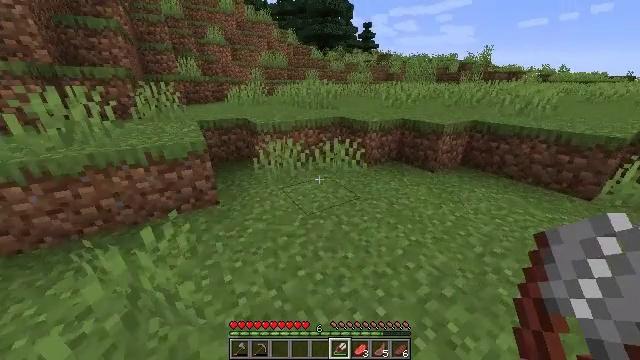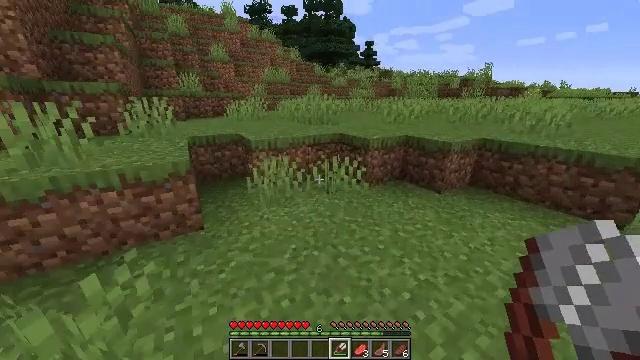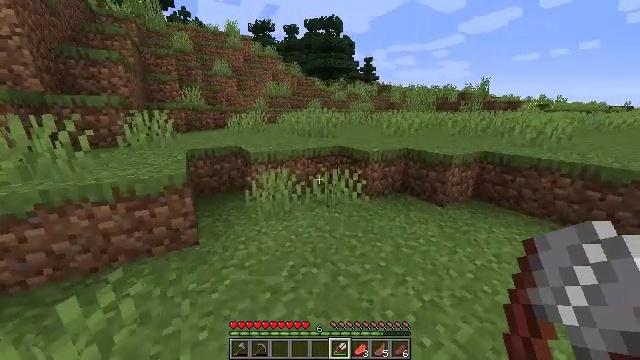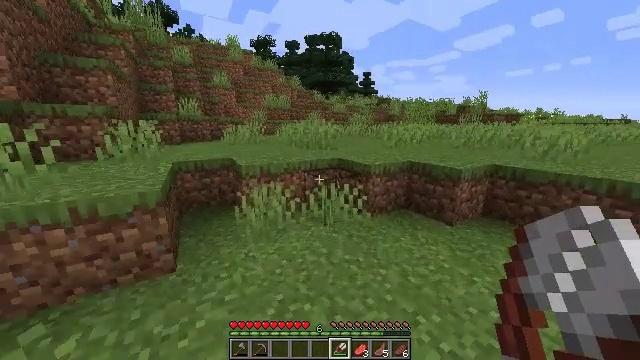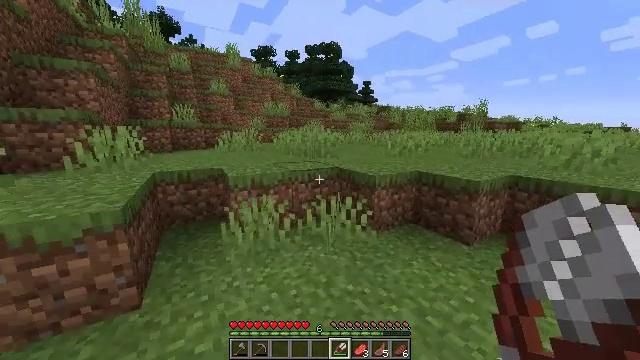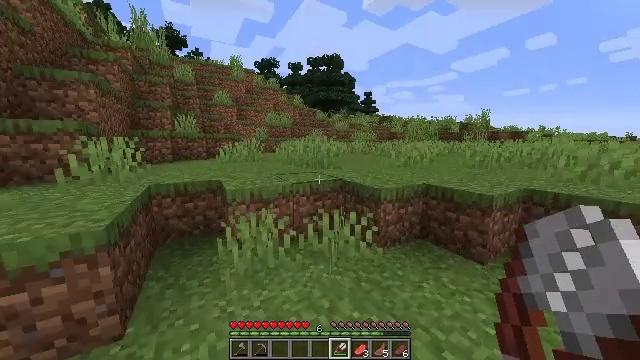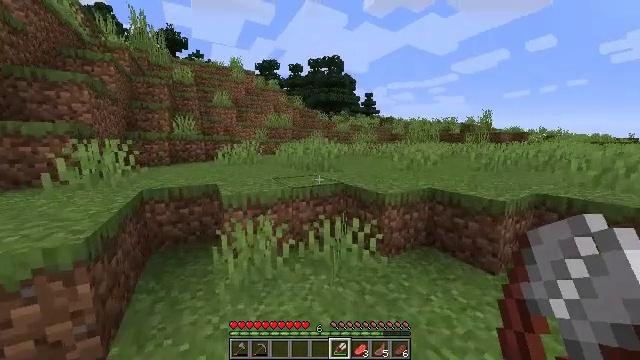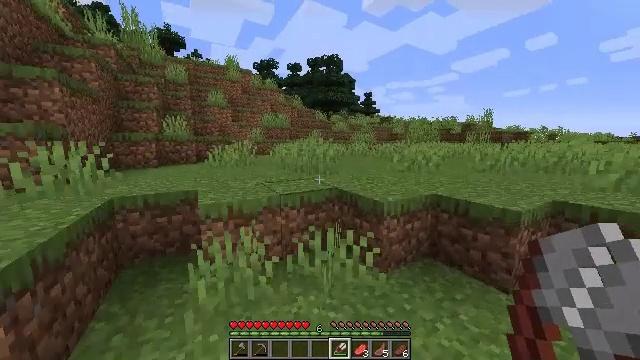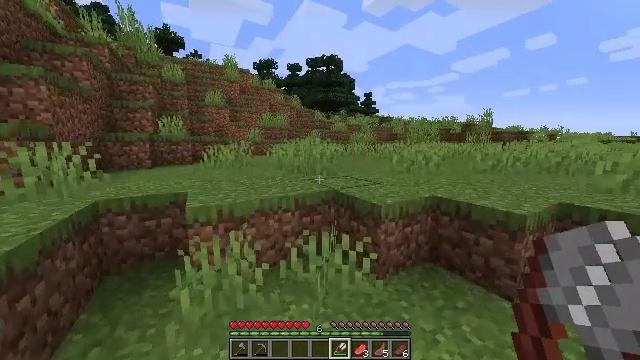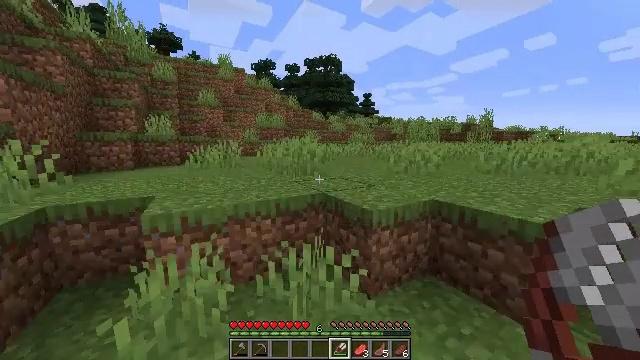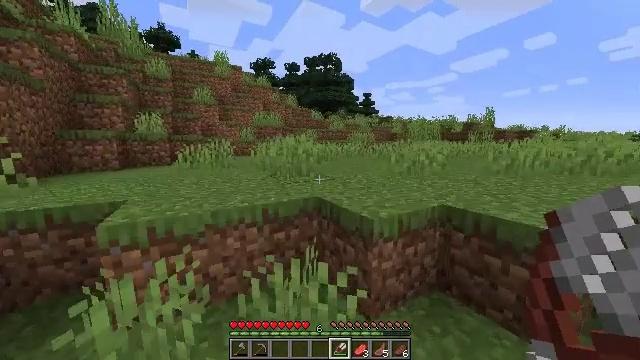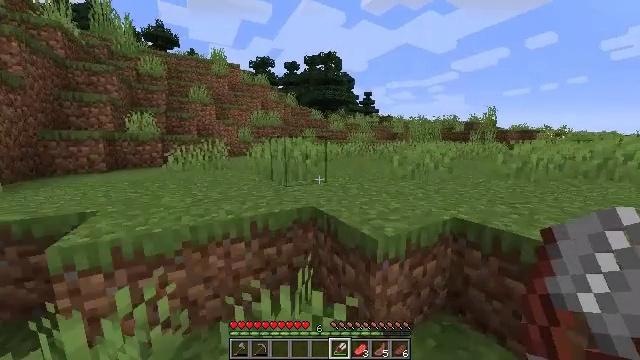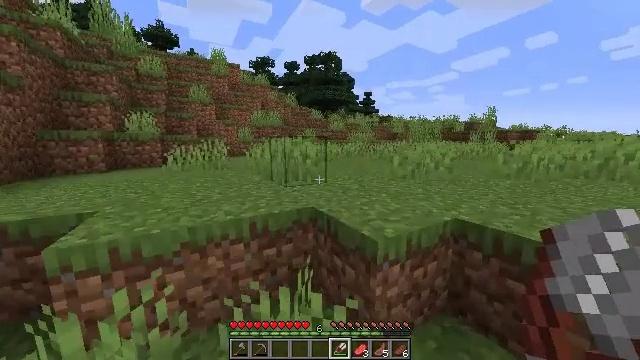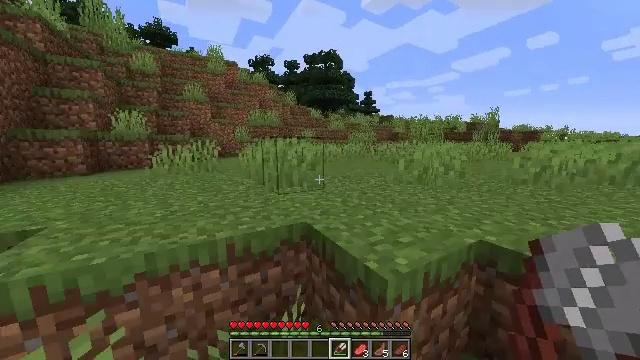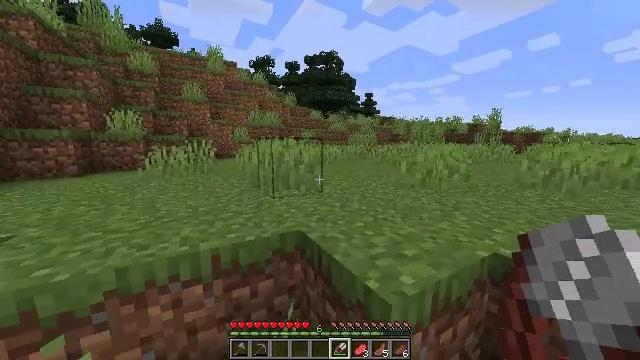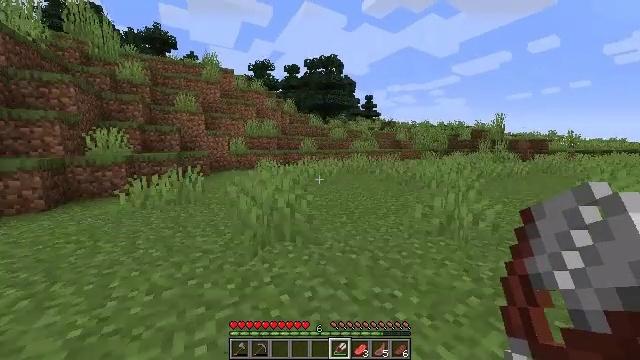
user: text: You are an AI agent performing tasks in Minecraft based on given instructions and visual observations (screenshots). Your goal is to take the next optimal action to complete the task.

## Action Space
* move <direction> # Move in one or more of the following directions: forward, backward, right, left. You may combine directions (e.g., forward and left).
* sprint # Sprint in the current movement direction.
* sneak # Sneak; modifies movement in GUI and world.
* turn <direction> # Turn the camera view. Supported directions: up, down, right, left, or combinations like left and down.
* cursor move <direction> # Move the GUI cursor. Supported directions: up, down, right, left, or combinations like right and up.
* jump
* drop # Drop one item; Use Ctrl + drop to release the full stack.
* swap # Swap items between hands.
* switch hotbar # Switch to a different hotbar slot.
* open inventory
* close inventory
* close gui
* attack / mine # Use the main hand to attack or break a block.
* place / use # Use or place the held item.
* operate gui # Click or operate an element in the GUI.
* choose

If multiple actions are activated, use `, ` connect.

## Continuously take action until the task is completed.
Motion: motion action
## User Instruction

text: Collect spruce leaves for landscaping.
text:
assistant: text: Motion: move forward, sprint, turn up
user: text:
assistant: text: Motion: move forward, sprint, turn up
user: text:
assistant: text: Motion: move forward, sprint, turn up
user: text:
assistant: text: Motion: move forward, sprint, turn up
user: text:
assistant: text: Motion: move forward, sprint, turn up
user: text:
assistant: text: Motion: move forward and move right, sprint
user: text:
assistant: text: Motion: move forward and move right, sprint
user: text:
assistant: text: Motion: move forward and move right, sprint
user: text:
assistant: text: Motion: move forward, sprint
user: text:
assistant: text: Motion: move forward, sprint
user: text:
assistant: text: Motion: move forward, sprint
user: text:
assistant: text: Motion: move forward, sprint
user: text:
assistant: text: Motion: move forward, sprint
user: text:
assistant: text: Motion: move forward, sprint, jump
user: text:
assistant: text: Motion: move forward, sprint, jump
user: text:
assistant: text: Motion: move forward, sprint, jump
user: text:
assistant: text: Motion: move forward, sprint, jump
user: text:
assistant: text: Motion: move forward, sprint, jump
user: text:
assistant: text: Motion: move forward, sprint, jump
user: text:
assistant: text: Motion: move forward, sprint, jump
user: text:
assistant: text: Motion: move forward and move right, sprint, jump
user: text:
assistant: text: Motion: move forward and move right, sprint, jump
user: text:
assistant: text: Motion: move forward and move right, sprint, jump
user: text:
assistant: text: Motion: move forward and move right, sprint, jump
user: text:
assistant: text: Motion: move forward and move right, sprint, jump
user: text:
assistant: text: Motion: move forward and move right, sprint, jump
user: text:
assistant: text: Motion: move forward and move right, sprint, jump
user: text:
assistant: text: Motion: move forward and move right, sprint, jump
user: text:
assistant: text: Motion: move forward and move right, sprint, jump
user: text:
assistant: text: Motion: move forward and move right, sprint